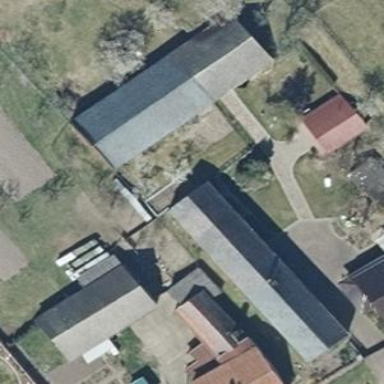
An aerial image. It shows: Gabled building with roof oriented along its structure.